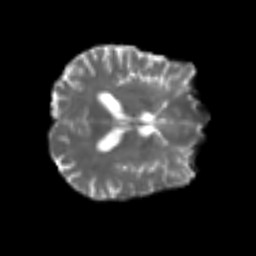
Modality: T2w
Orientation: axial
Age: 72
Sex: male
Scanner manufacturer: siemens
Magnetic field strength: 3 T
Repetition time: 4.987 s
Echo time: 0.0792 s